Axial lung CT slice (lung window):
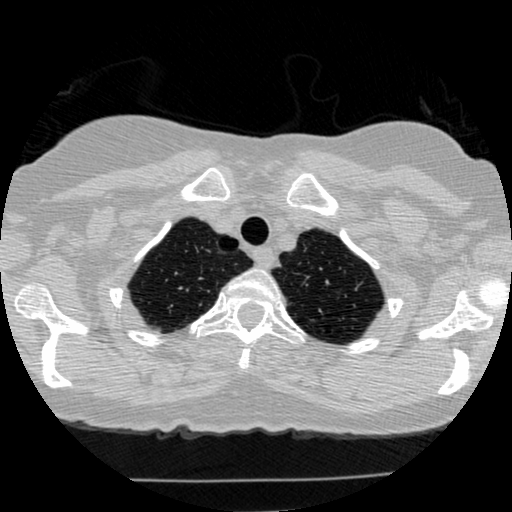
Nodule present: no